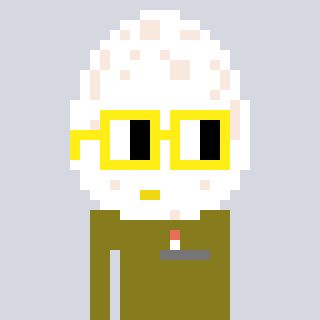
a pixel art character with square yellow glasses, a egg-shaped head and a gunk-colored body on a cool background